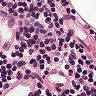
Metastatic tissue present: no